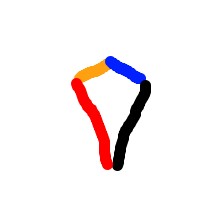
Shape: kite